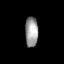
Tissue: lung
Cell type: Endothelial cells
Senescence score: 0.6005
Nuclear area (px): 384
Mean DAPI intensity: 154.177